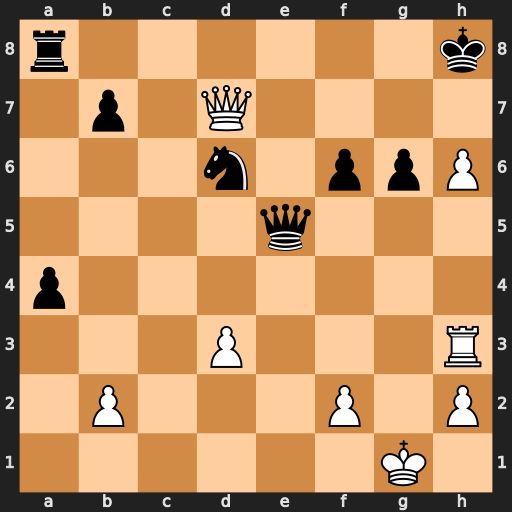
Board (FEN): r6k/1p1Q4/3n1ppP/4q3/p7/3P3R/1P3P1P/6K1
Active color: w
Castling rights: -
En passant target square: -
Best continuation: Qg7#